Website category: jobs
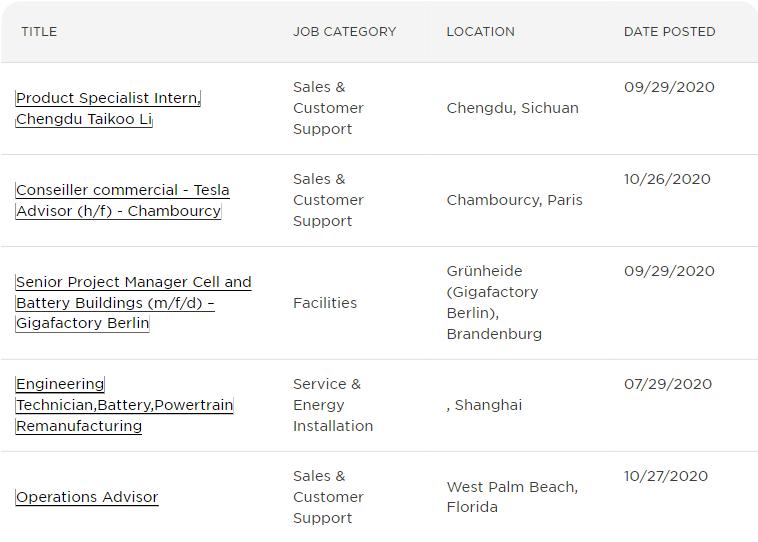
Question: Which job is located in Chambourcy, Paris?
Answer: Conseiller commercial - Tesla Advisor (h/f) - Chambourcy

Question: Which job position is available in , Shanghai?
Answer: Engineering Technician,Battery,Powertrain Remanufacturing

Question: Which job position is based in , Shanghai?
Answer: Engineering Technician,Battery,Powertrain Remanufacturing

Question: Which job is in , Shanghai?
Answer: Engineering Technician,Battery,Powertrain Remanufacturing

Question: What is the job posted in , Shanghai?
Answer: Engineering Technician,Battery,Powertrain Remanufacturing

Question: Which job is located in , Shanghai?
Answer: Engineering Technician,Battery,Powertrain Remanufacturing

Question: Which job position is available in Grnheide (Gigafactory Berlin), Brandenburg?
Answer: Senior Project Manager Cell and Battery Buildings (m/f/d) Gigafactory Berlin

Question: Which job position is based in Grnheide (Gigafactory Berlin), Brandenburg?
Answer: Senior Project Manager Cell and Battery Buildings (m/f/d) Gigafactory Berlin

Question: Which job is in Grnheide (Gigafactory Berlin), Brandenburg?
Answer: Senior Project Manager Cell and Battery Buildings (m/f/d) Gigafactory Berlin

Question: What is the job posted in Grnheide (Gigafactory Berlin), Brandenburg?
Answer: Senior Project Manager Cell and Battery Buildings (m/f/d) Gigafactory Berlin

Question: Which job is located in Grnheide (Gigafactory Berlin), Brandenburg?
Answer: Senior Project Manager Cell and Battery Buildings (m/f/d) Gigafactory Berlin

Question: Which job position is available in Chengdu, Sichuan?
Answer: Product Specialist Intern, Chengdu Taikoo Li

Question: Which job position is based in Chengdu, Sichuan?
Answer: Product Specialist Intern, Chengdu Taikoo Li

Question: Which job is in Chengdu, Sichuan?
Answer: Product Specialist Intern, Chengdu Taikoo Li

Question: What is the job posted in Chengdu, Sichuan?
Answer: Product Specialist Intern, Chengdu Taikoo Li

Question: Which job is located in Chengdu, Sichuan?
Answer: Product Specialist Intern, Chengdu Taikoo Li